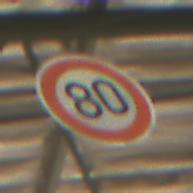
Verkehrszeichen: Geschwindigkeit80
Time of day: MorningAfternoon
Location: Roofed (Special)
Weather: NotSpecified
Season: NotSpecified
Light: Artificial